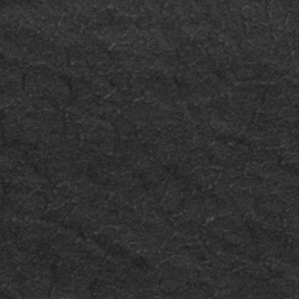
Label: frost